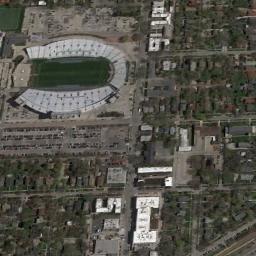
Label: stadium